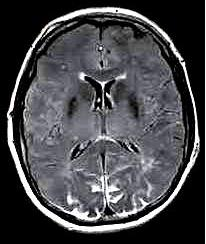
Label: notumor